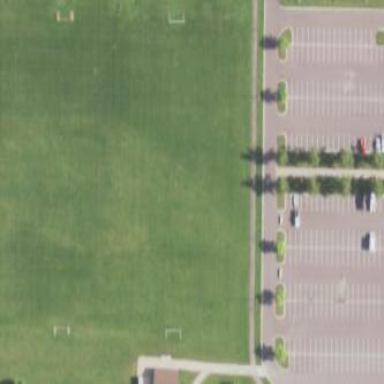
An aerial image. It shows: Soccer pitch for leisureland activities.